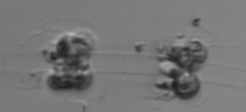
Label: Leptocylindrus_mediterraneus